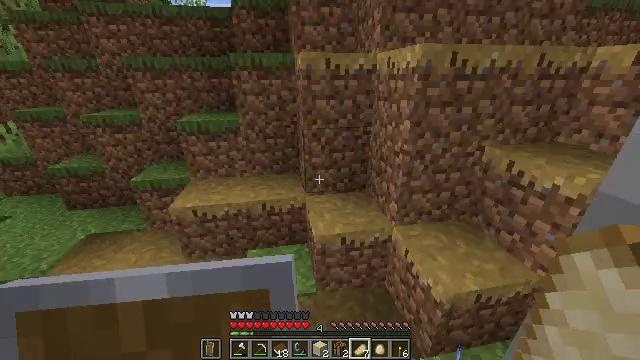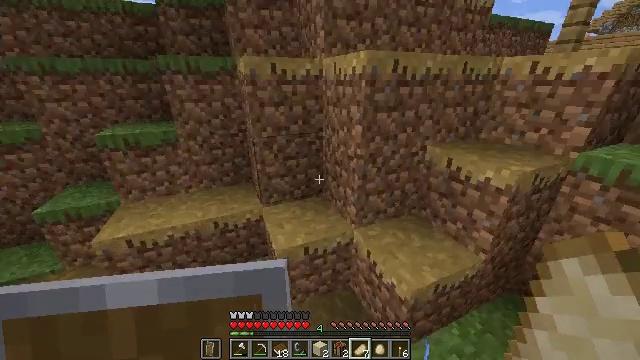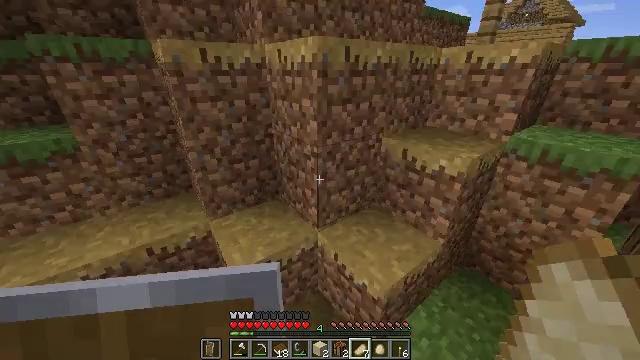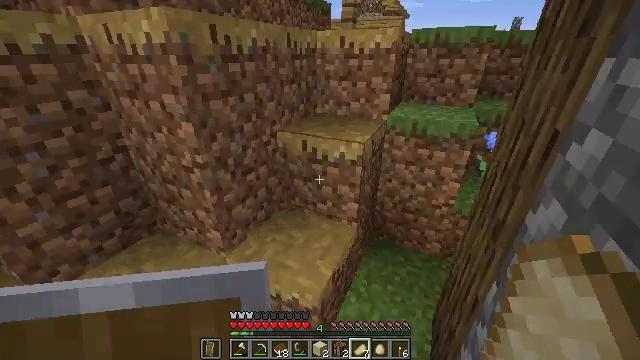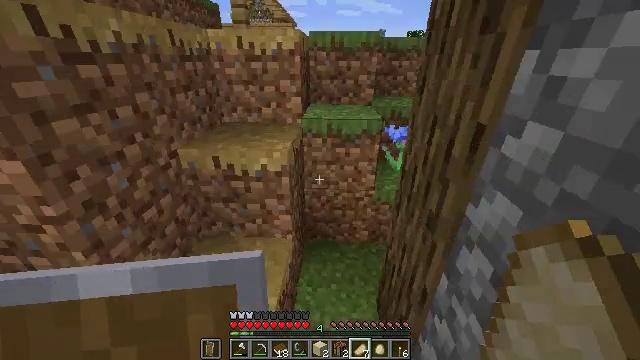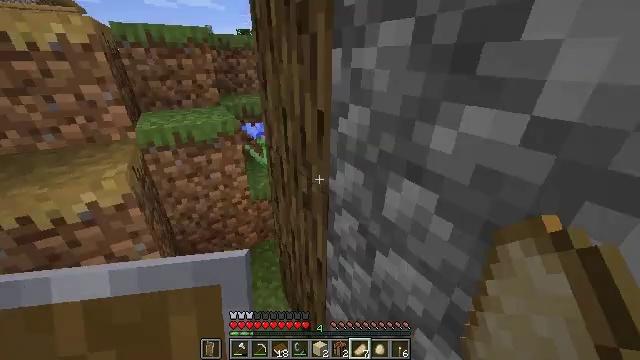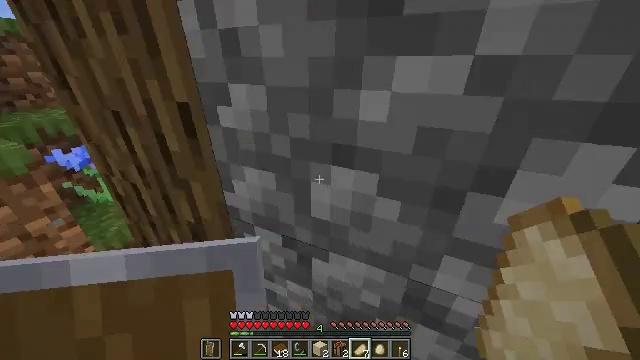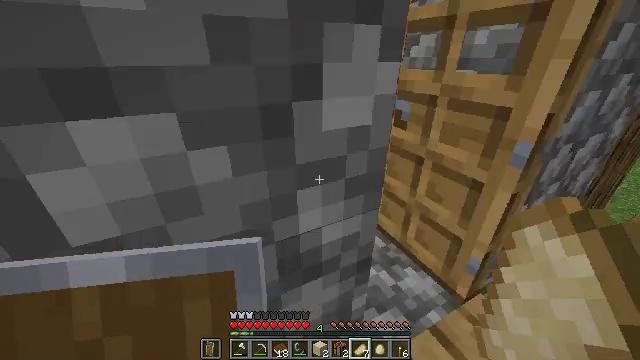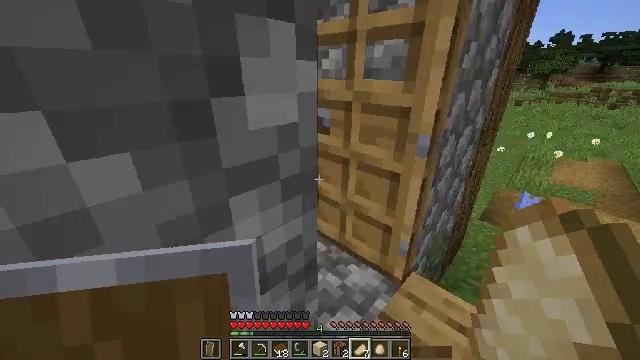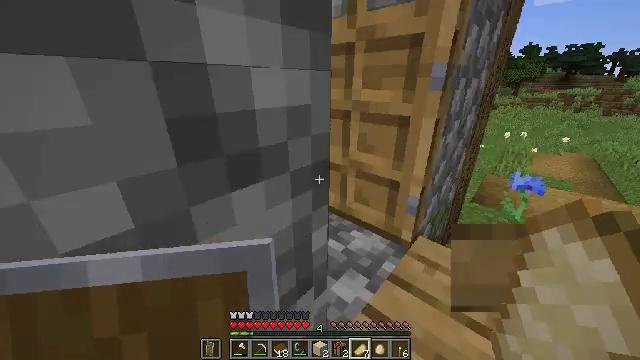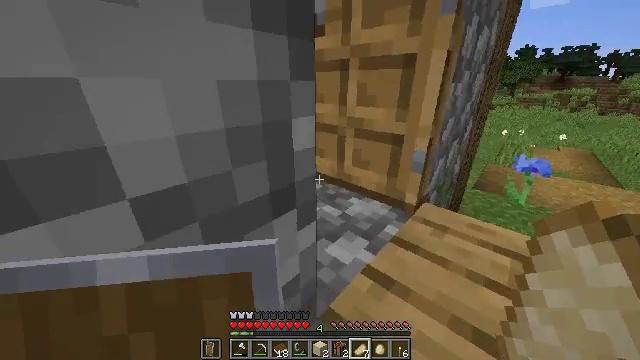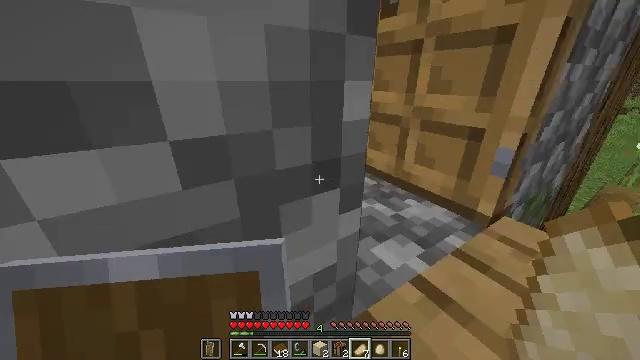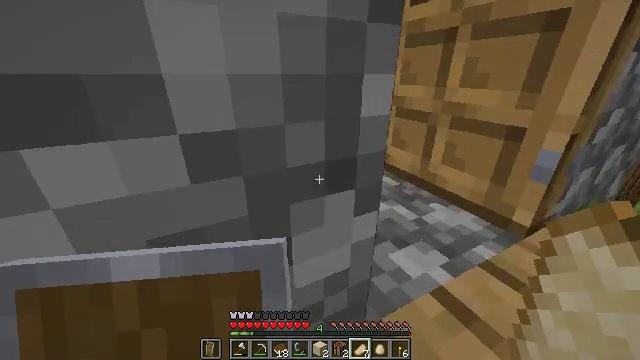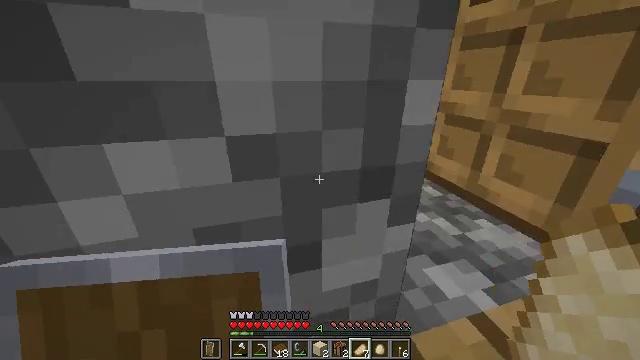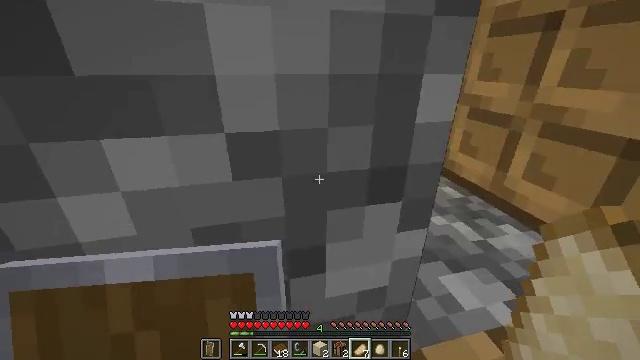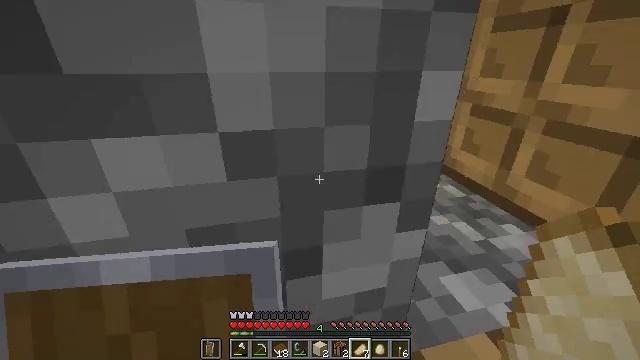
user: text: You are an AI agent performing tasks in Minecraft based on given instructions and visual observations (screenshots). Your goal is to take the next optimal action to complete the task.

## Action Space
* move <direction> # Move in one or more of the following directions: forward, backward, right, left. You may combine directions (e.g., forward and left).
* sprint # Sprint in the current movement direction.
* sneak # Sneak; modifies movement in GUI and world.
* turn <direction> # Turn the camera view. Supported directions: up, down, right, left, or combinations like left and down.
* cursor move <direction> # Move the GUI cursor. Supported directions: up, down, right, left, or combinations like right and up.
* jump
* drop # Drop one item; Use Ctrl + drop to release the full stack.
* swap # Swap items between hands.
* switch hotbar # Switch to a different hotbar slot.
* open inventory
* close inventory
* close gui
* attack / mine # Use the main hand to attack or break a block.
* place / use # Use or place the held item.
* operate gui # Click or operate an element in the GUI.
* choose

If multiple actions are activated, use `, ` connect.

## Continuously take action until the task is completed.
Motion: motion action
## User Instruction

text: Pull up beetroots from the soil.
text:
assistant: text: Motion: move forward, sprint, turn right
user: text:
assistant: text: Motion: move forward, sprint, turn right and down
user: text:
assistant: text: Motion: move forward, sprint, turn right and down
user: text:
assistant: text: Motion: move forward, sprint, turn right
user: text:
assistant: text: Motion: move forward, sprint, turn right
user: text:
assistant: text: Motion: move forward and move right, sprint, turn right
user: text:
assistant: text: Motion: move forward and move right, sprint, turn right
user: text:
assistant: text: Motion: move forward and move right, sprint, turn right and up
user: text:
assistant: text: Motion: move forward and move right, sprint, turn right
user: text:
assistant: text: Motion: move forward and move right, sprint
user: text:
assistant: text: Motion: move forward and move right, sprint, turn left
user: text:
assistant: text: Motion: move forward, sprint, turn left
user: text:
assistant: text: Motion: move forward, sprint, turn left
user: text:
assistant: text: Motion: move forward, sprint, turn left
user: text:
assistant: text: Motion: move forward, sprint
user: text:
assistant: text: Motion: move forward and move right, sprint, turn right and down
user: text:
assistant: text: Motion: move forward and move right, sprint, turn right and down
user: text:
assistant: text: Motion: move forward and move right, sprint, turn right and up
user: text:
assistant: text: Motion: move forward and move right, sprint, turn right, jump
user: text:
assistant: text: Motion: move forward and move right, sprint, turn left, jump
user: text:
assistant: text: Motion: move forward and move right, sprint, turn left and down, jump
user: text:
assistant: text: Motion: move forward and move right, sprint, turn left and down, jump
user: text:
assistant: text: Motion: move forward and move right, sprint, turn left, jump
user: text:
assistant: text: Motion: move forward and move right, sprint, turn left
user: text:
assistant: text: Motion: move forward and move right, sprint, turn left and down
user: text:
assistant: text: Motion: move forward, sprint, turn left and down
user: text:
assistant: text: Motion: move forward and move right, sprint, turn left and down
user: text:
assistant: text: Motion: move forward and move right, sprint
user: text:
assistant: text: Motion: move forward and move right, sprint, turn left
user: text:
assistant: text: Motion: move forward and move right, sprint, turn left